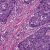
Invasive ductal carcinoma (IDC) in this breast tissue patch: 1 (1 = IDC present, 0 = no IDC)